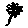
Label: flower